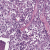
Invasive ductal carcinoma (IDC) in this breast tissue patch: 1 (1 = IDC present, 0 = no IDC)